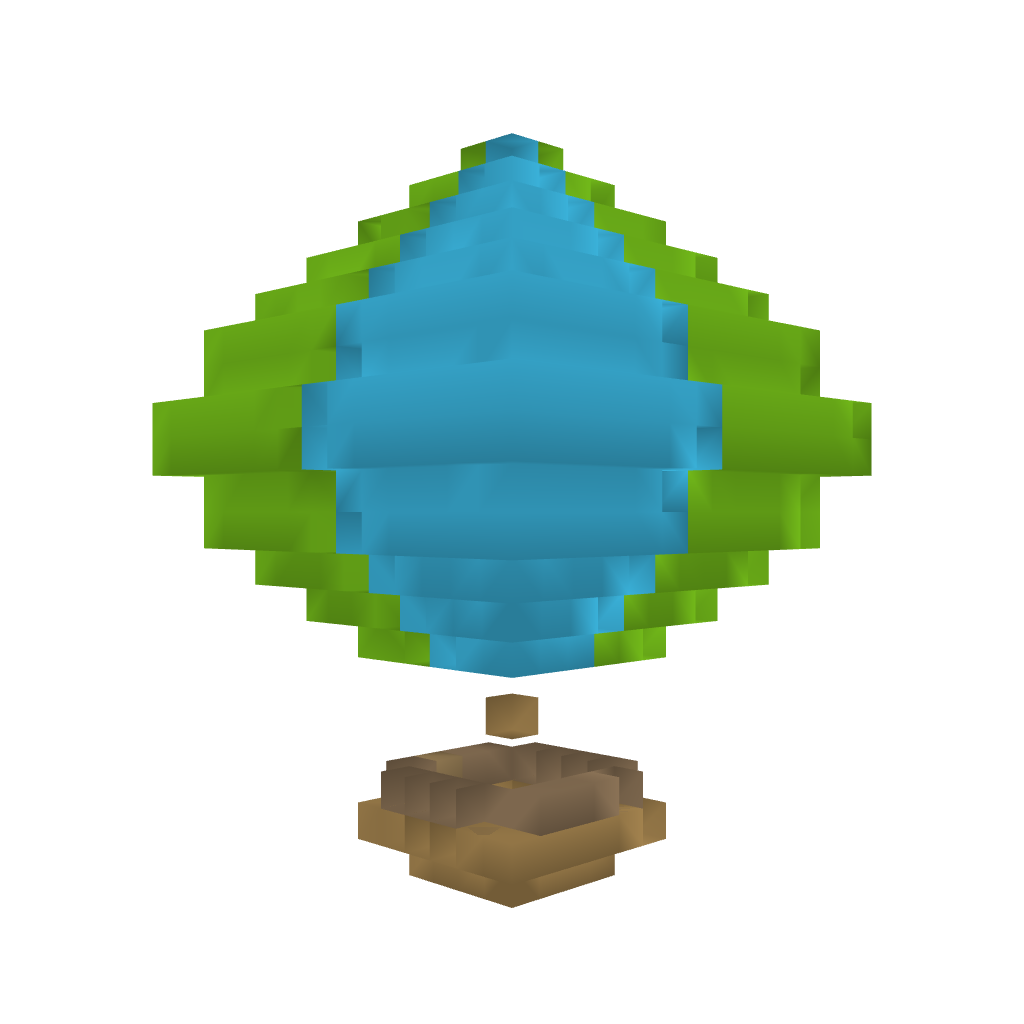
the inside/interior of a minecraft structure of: Hot air balloon